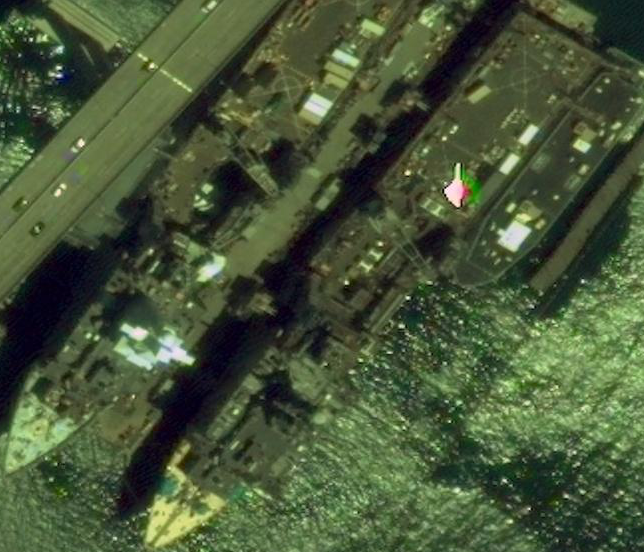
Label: combat